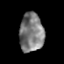
Tissue: prostate
Cell type: T cells
Senescence score: 0.3126
Nuclear area (px): 917
Mean DAPI intensity: 124.387